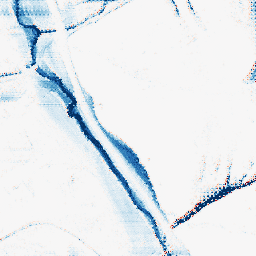
Category: morphological
Decomposition family: morphological_rect
Decomposition parameters: operation: closing
width: 50
height: 5
Upsampling method: regularized
Upsampling parameters: scale: 2
lambda_reg: 0.1
Upsampling scale: 2